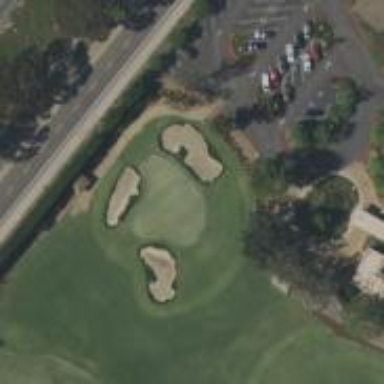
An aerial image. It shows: Golf cartpath that is also road path.